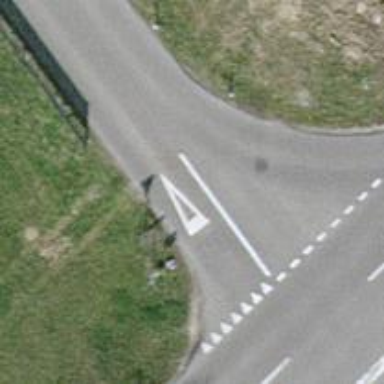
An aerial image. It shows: Road with "give way" sign.